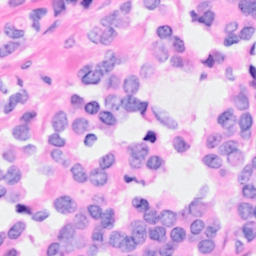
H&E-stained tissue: Breast